Question: I am experimenting with creating high-performance, good-looking pencil tools using SVG paths.
I am logging the mouse coordinates to draw a path. To get a high-fidelity path (accurate to the user's movements) I need to log a point for every pixel movement.
Keeping each and every point in the path creates a huge amount of points which is ideal for collaborative features later-on (sending huge amount of points back and forth is not efficient), plus parsing huge paths every time I need to manipulate them is a bottleneck
On linear areas of the path, redundant points are removed keeping only the points necessary to represent the segment - I do this using the <URL> algorithm.
## But simplifying a path turns it into a low-fidelity polygon
At this point the paths are effectively just connected lines - therefore the paths look jagged.
A possible solution is to connect the path points with Cubic Bezier's - however this doesn't work nice on simplified paths. The distance between each point is too large for the Cubic Bezier's to "sit" nice so the smoothed path no longer accurately represents the intended path of the user.
Another solution is to simply use a "post-processing" algorithm such as <URL> on the original path - This algorithm won't practically work in real-time though since it's a performance hog
## An ideal solution
A solution that(I think) could work is to use a <URL> interpolation.

Out of all the algorithms I researched, this seems to be the most promising since:
1. It doesn't create self-intersections on tight corners
2. It fits more snug on the points thus it more accurately represents the original path.
---
Is an algorithm that interpolates a series of
regular x/y points or does the original path need to be comprised of
curves?
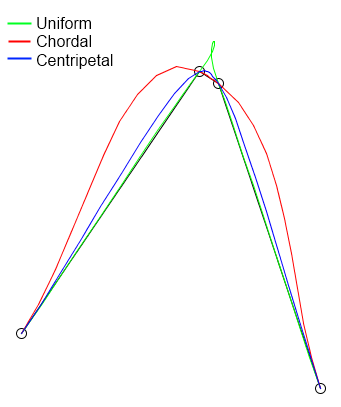
Answer: To answer your questions directly:
1. Yes. Catmull-Rom spline is an algorithm to interpolate a series of (x, y, z) points. It will generate a cubic polynomial curve between each two consecutive points.
2. You cannot direcly use Catmull Rom spline for SVG path. You need to convert it to cubic Bezier curve first.
For a curve segment defined by point P0, P1, P2 and P3 and knot sequence t0, t1, t2, t3, the centripetal Catmull-Rom spline (defined between point P1 and P2) can be computed by the recursive formula provided in <URL>. Therefore, I will not elaborate here.
To convert it to cubic Bezier curve, you need to compute the first
derivative at P1 and P2 as
'''
M1 = (t2-t1)*(c1*(P1-P0)/(t1-t0) + c2*(P2-P1)/(t2-t1))
M2 = (t2-t1)*(d1*(P2-P1)/(t2-t1) + d2*(P3-P2)/(t3-t2))
'''
Where
'''
c1 = (t2-t1)/(t2-t0),
c2 = (t1-t0)/(t2-t0),
d1 = (t3-t2)/(t3-t1),
d2 = (t2-t1)/(t3-t1)
'''
Then you can convert it to cubic Bezier curve with 4 control points: Q0, Q1, Q2 and Q3:
'''
Q0 = P1
Q1 = P1 + M1/3
Q2 = P2 - M2/3
Q3 = P2
'''